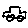
Label: car